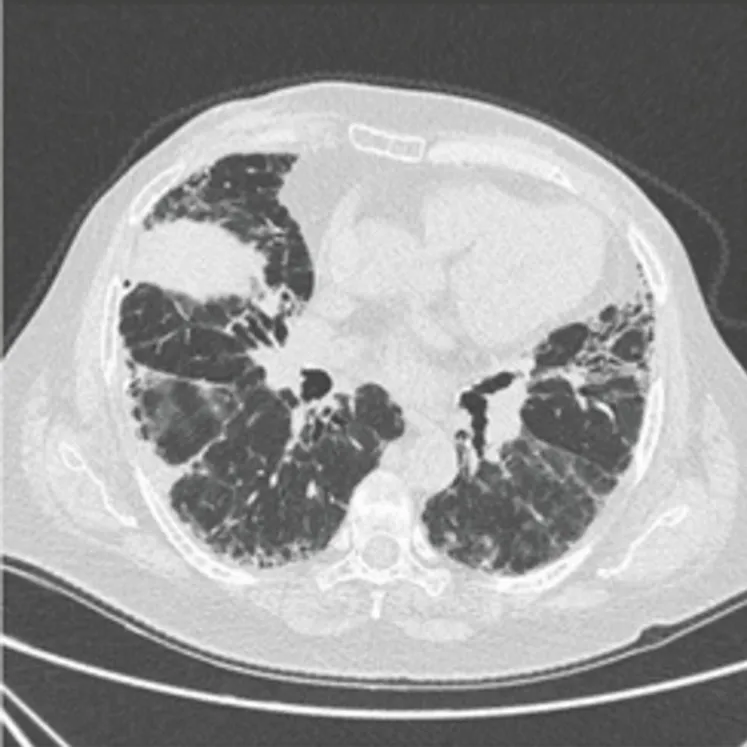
High-resolution computed tomography (CT) scan of the chest showing basilar predominant coarse interlobular septal thickening with peripheral bronchiolectasis. Early subpleural is honeycombing within both lung bases.
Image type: radiology (ct)